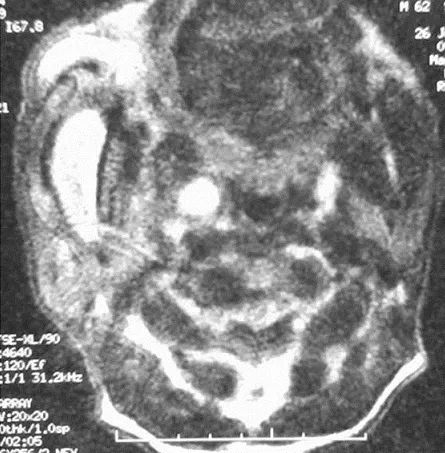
Cervical MRI axial FAT SAT T2 section showed abscess 40 x 20 mm of the right parotid gland (black arrow).
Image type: radiology (mri)